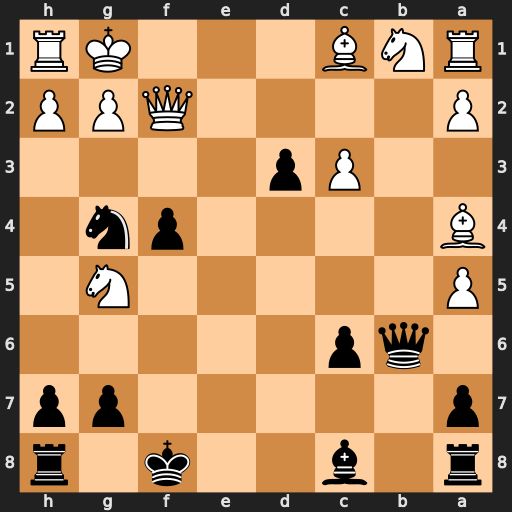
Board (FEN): r1b2k1r/p5pp/1qp5/P5N1/B4pn1/2Pp4/P4QPP/RNB3KR
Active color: b
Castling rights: -
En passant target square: -
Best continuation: Qxf2#